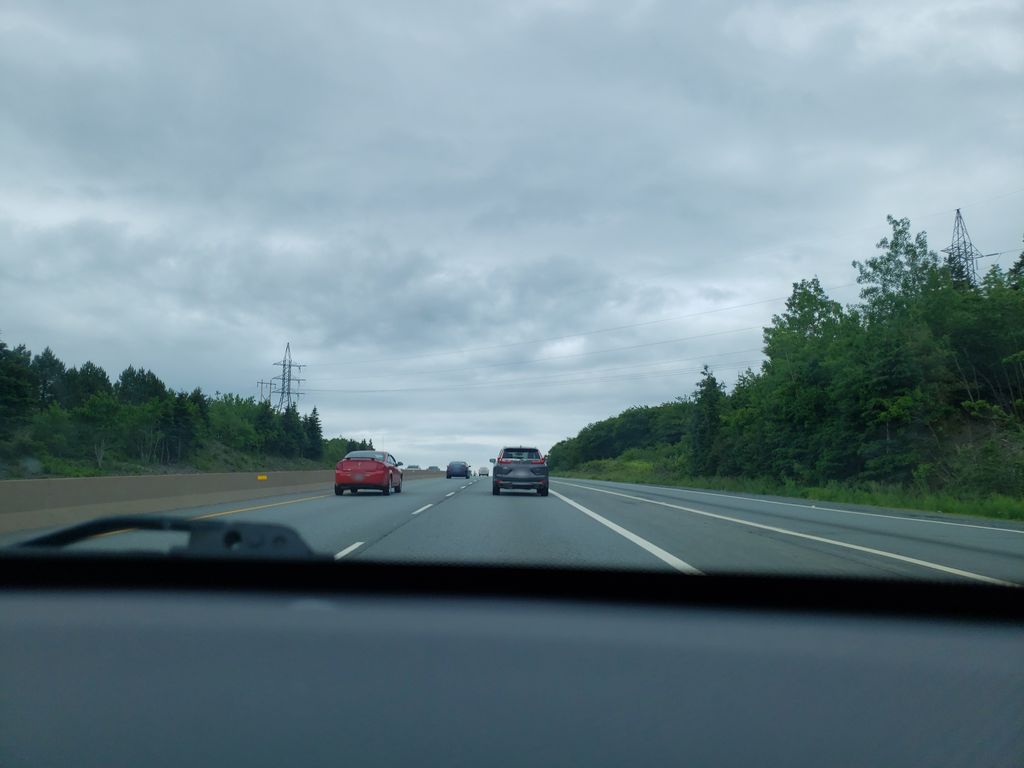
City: halifax